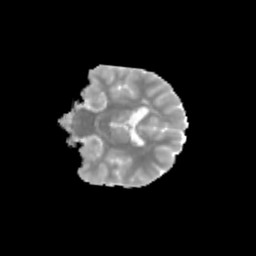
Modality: MD
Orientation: coronal
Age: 13
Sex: female
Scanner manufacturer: siemens
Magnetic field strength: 3 T
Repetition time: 3.8 s
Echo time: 0.07 s